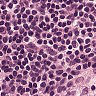
Metastatic tissue present: no